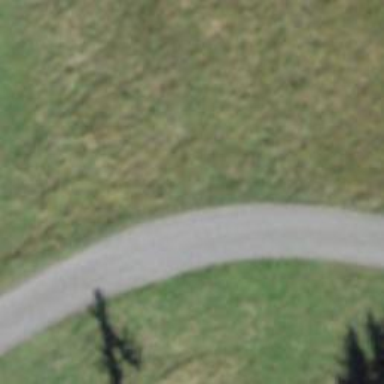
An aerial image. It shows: Asphalt track with grade1 surface. The track is designated for downhill skiing.